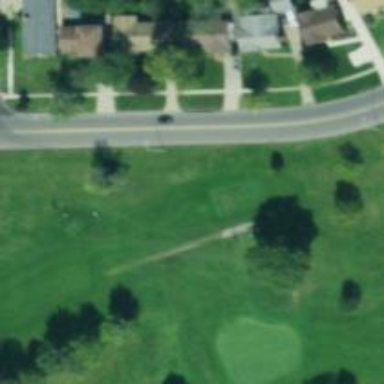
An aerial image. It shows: Golf tee.